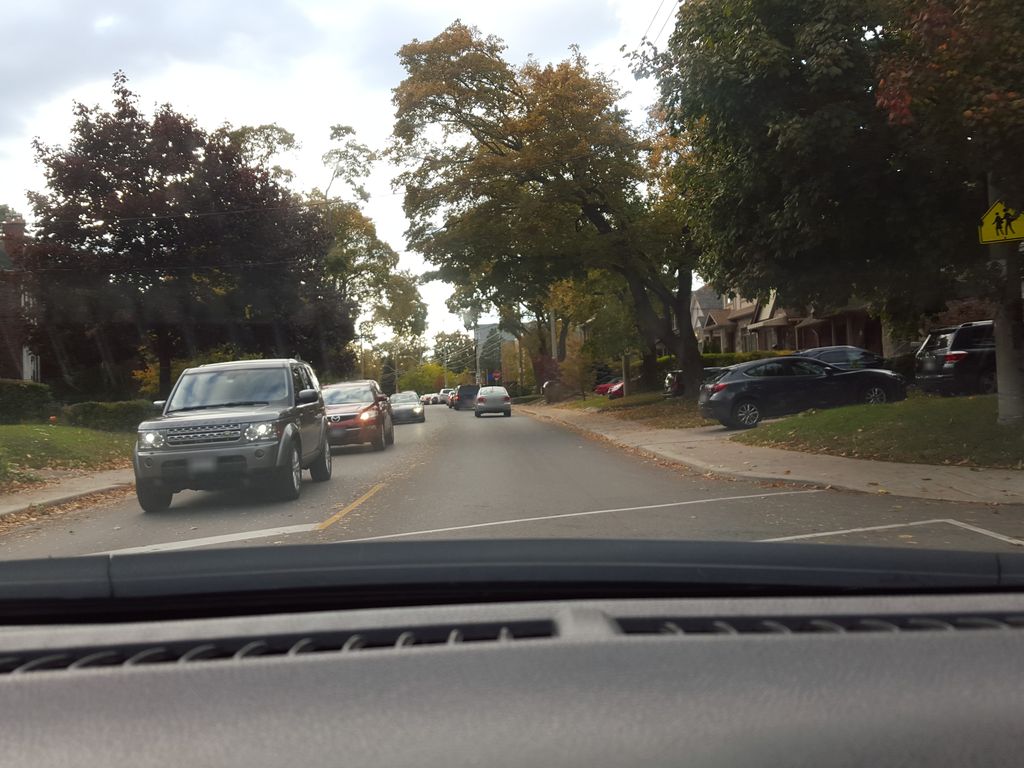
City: toronto